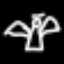
Label: angel